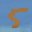
Label: 5